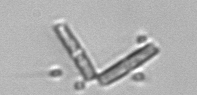
Label: Thalassionema